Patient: sex F, age 34
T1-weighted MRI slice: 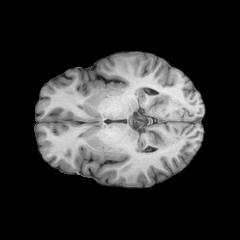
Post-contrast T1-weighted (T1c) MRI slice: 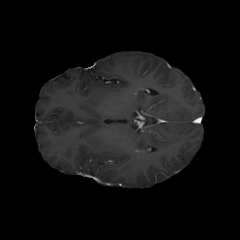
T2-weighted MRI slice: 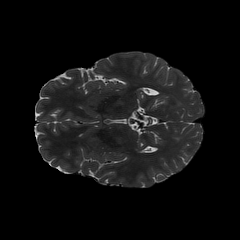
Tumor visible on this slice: no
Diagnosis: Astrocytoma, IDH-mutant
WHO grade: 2